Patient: sex M, age 25
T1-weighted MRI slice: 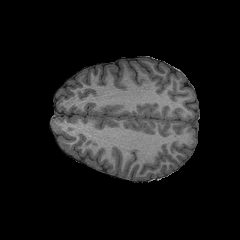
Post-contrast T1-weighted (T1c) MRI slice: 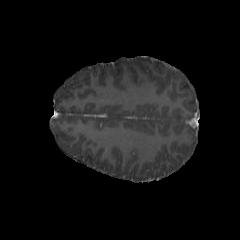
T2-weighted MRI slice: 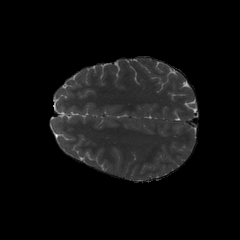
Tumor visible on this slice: no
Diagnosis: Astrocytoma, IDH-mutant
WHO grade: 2